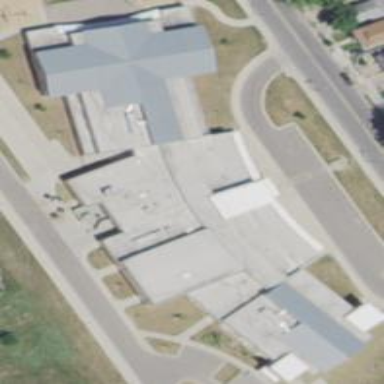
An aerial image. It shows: School building.